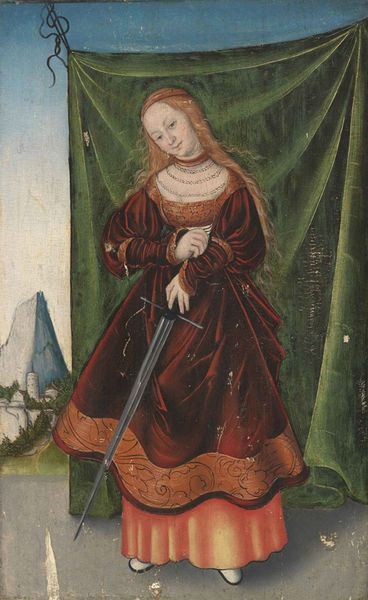
Titel: Weibliche Heilige mit Schert (Heilige Lucia?)
Künstler: Lucas Cranach (Werkstatt)
Standort: Karlsruhe
Institution: Staatliche Kunsthalle Karlsruhe
Schlagwörter: berg, blau, felsen, gemälde, haut, himmel, kopf, umhang, wasser, weiß, bäume, grün, landschaft, stadt, frau, grau, haar, hintergrund, kleid, orange, schmuck, ausblick, dame, rot, tuch, rock, blond, jung, arm, band, falten, gesicht, halten, judith, lang, salome, samt, ärmel, hals, vorhang, öl, häuser, kirche, boden, bestickt, gewand, gold, haare, mantel, stehend, saum, schleifen, borte, haarreif, hübsch, perle, prinzessin, renaissance, turm, füße, magd, schuhe, berge, fels, kette, dorf, bordüre, weib, satin, rothaarig, burg, unterrock, draußen, schwert, ketten, waffe, tracht, rote haare, mittelalter, rothaarige, versonnen, rötlich, heilige, manteö, bänder, borde, maria, burgfräulein, maid, katharina, klied, cranach, lucas, lucas cranach, mädel, damt, grünes tuch, revenge, hl. katharina, suam, katharian, oberklasse